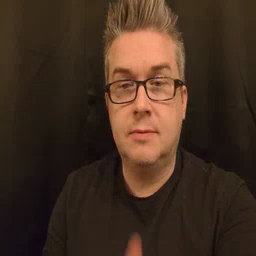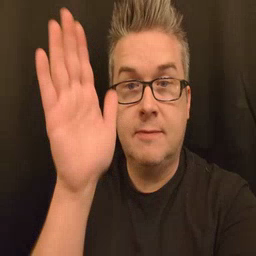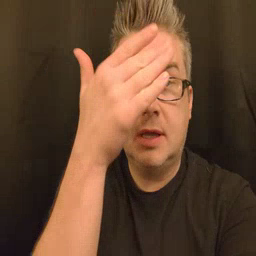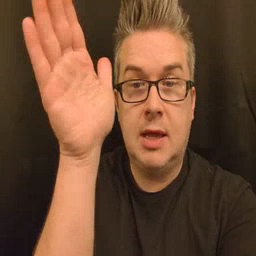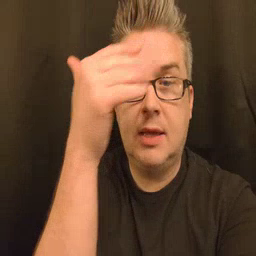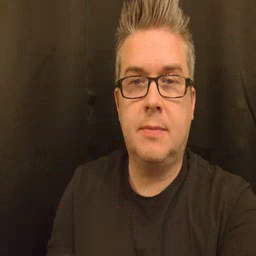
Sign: flag